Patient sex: M
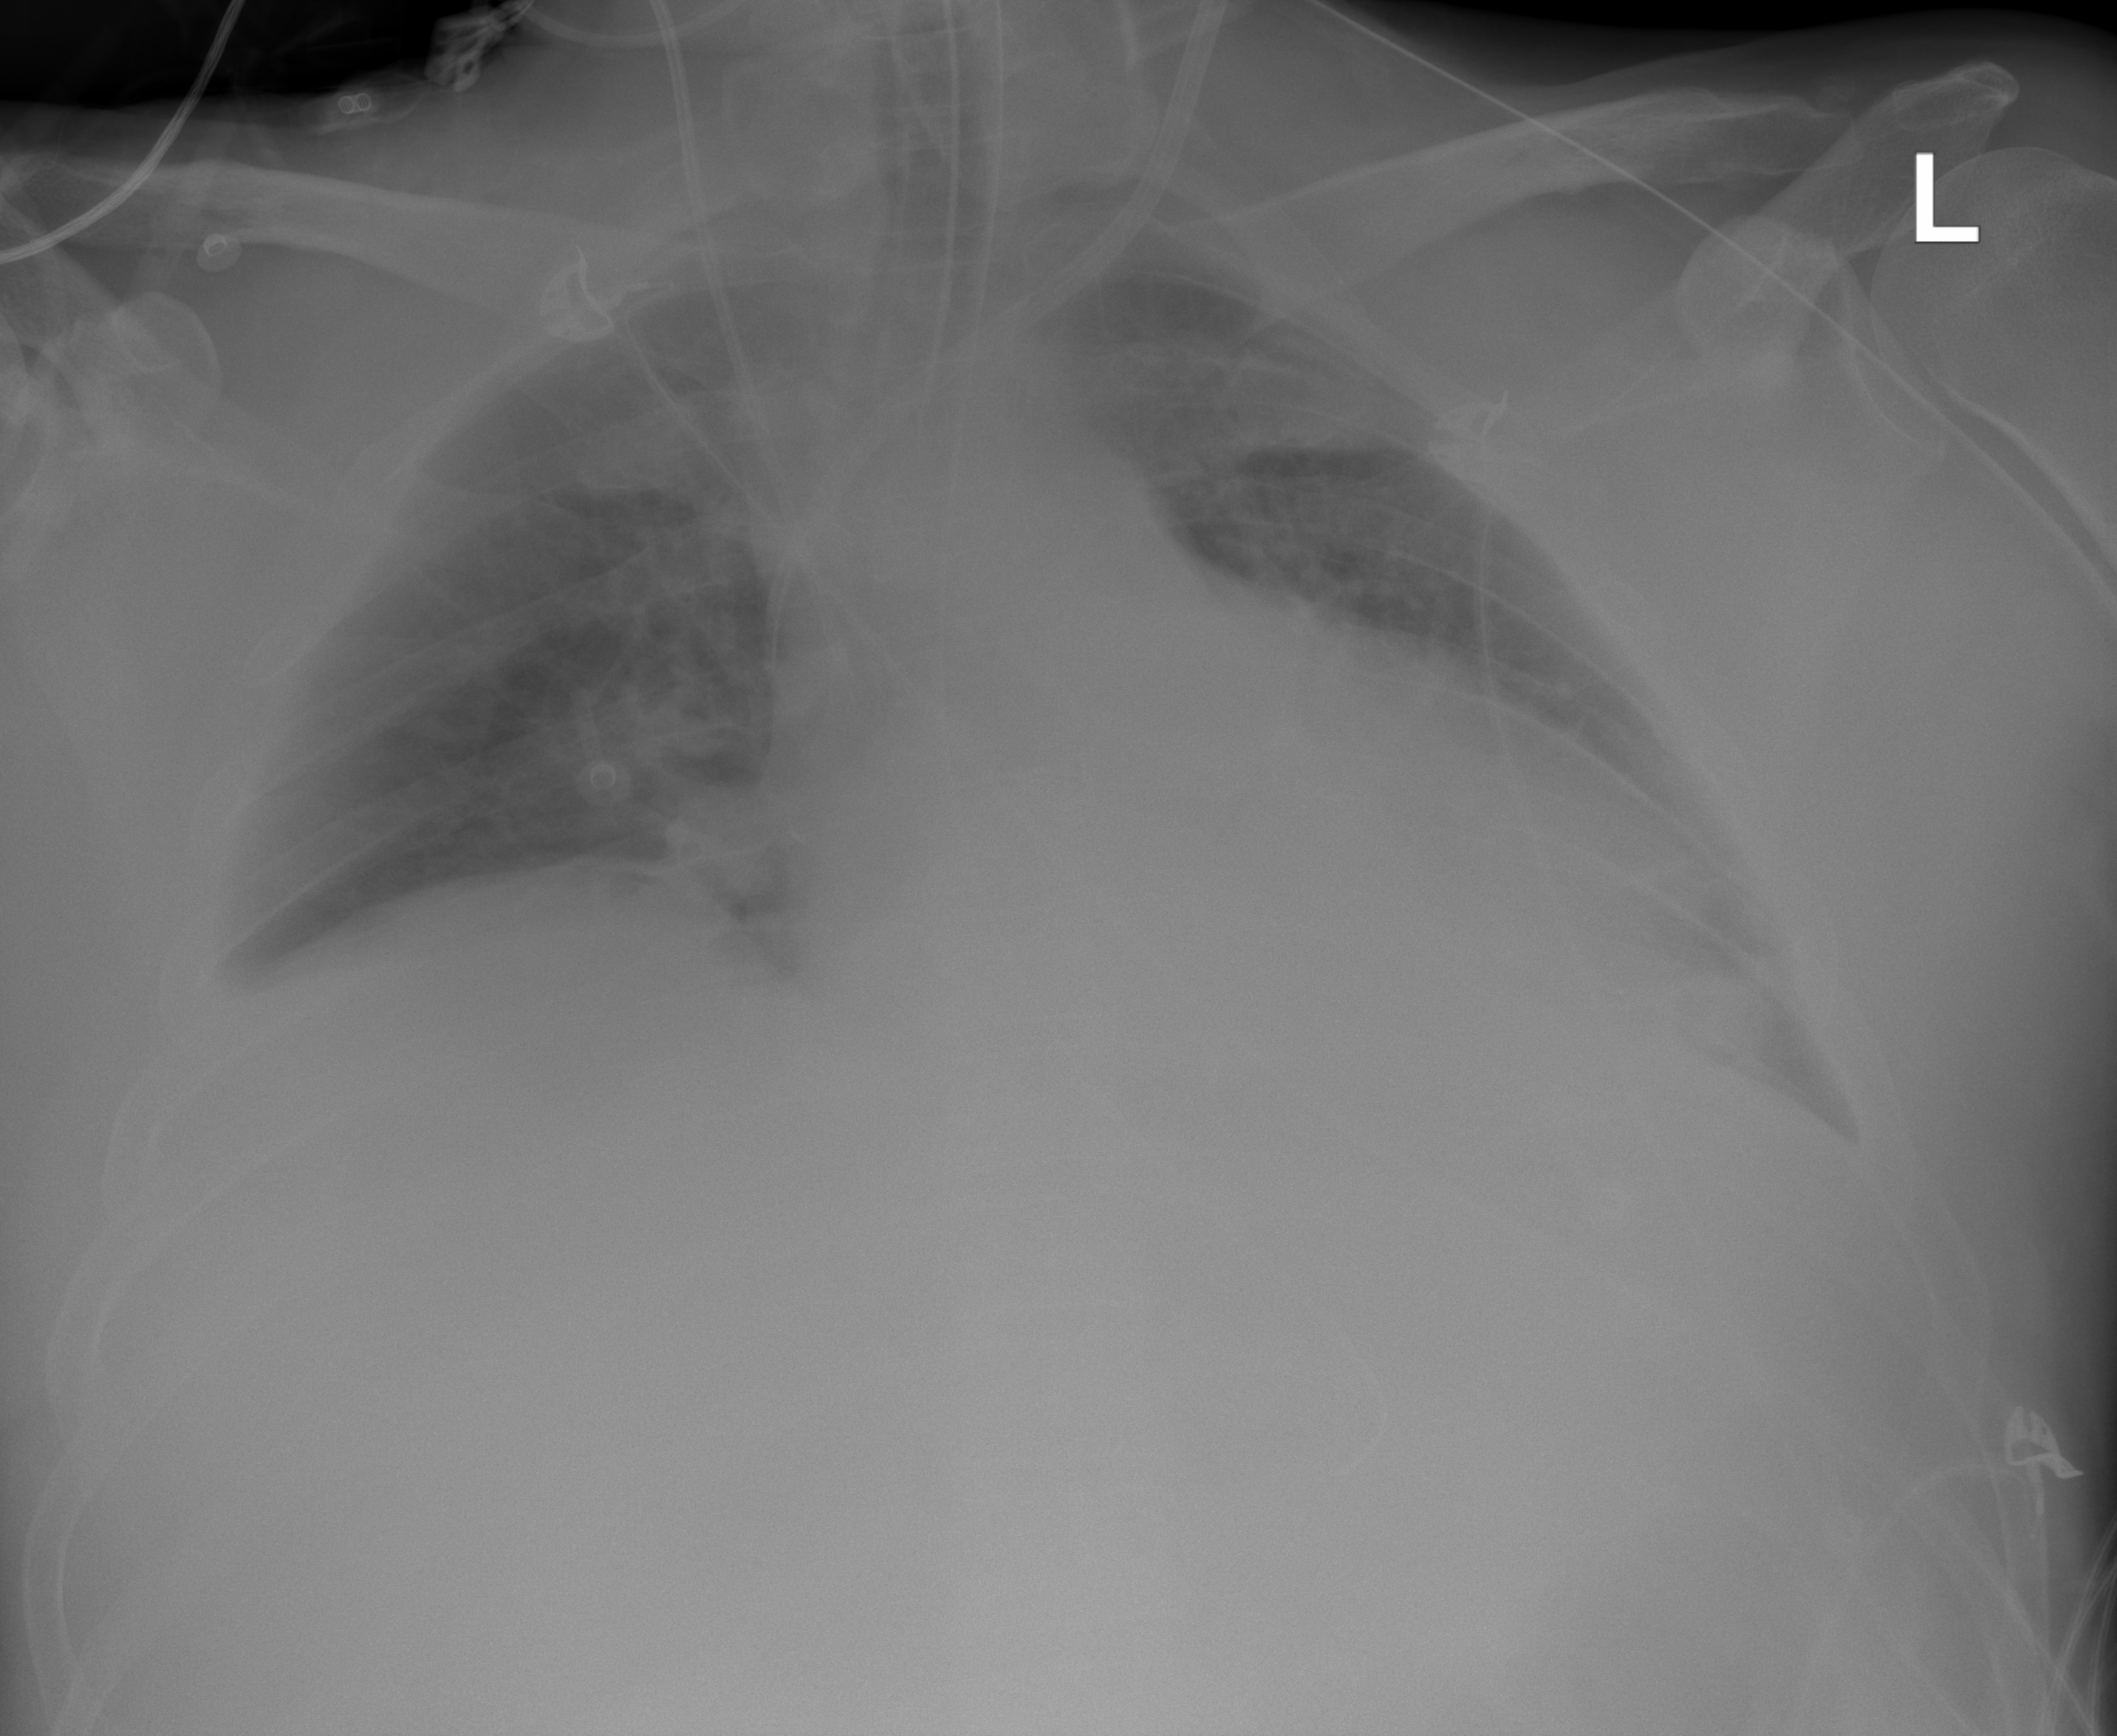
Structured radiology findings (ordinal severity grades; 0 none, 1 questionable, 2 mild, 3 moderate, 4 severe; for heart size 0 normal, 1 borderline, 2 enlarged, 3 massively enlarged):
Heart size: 2
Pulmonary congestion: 0
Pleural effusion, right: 2
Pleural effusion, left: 2
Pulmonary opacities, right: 0
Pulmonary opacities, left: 0
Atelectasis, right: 2
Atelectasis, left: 2